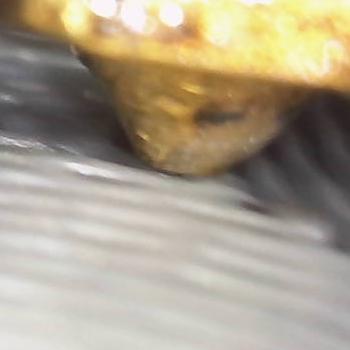
Flow rate: 42%